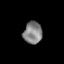
Tissue: lung
Cell type: T cells
Senescence score: 0.2039
Nuclear area (px): 410
Mean DAPI intensity: 128.912